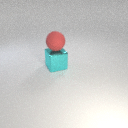
large cyan metal cube below large red rubber sphere